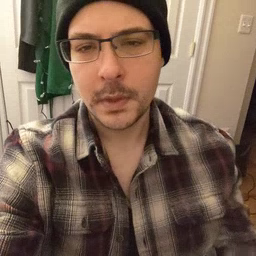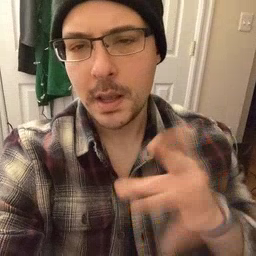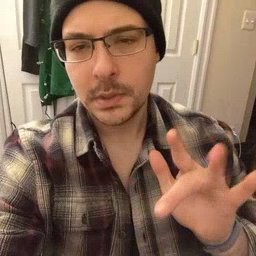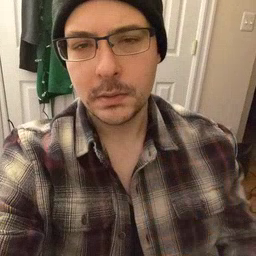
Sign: empty